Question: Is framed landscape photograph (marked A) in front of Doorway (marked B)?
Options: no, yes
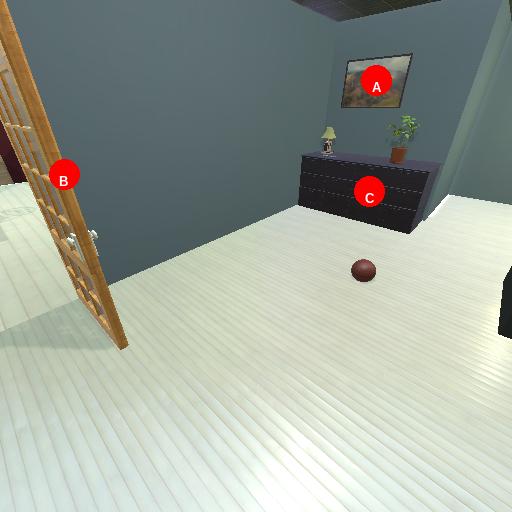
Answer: no